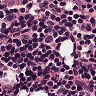
Metastatic tissue present: no